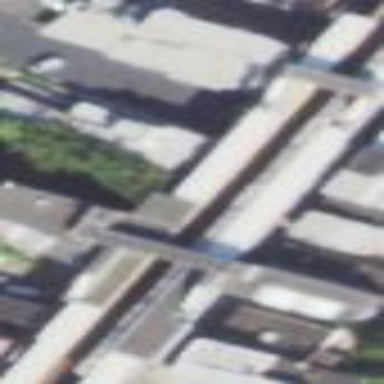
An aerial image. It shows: Bridge with platform for public transport. The platform includes shelter.